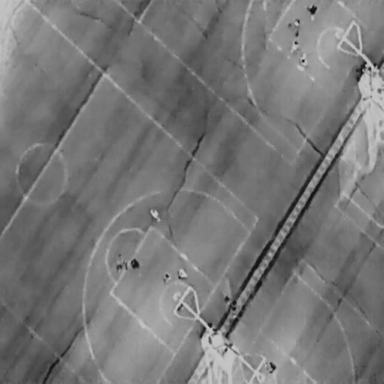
There are ten People in the infrared image.